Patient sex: M
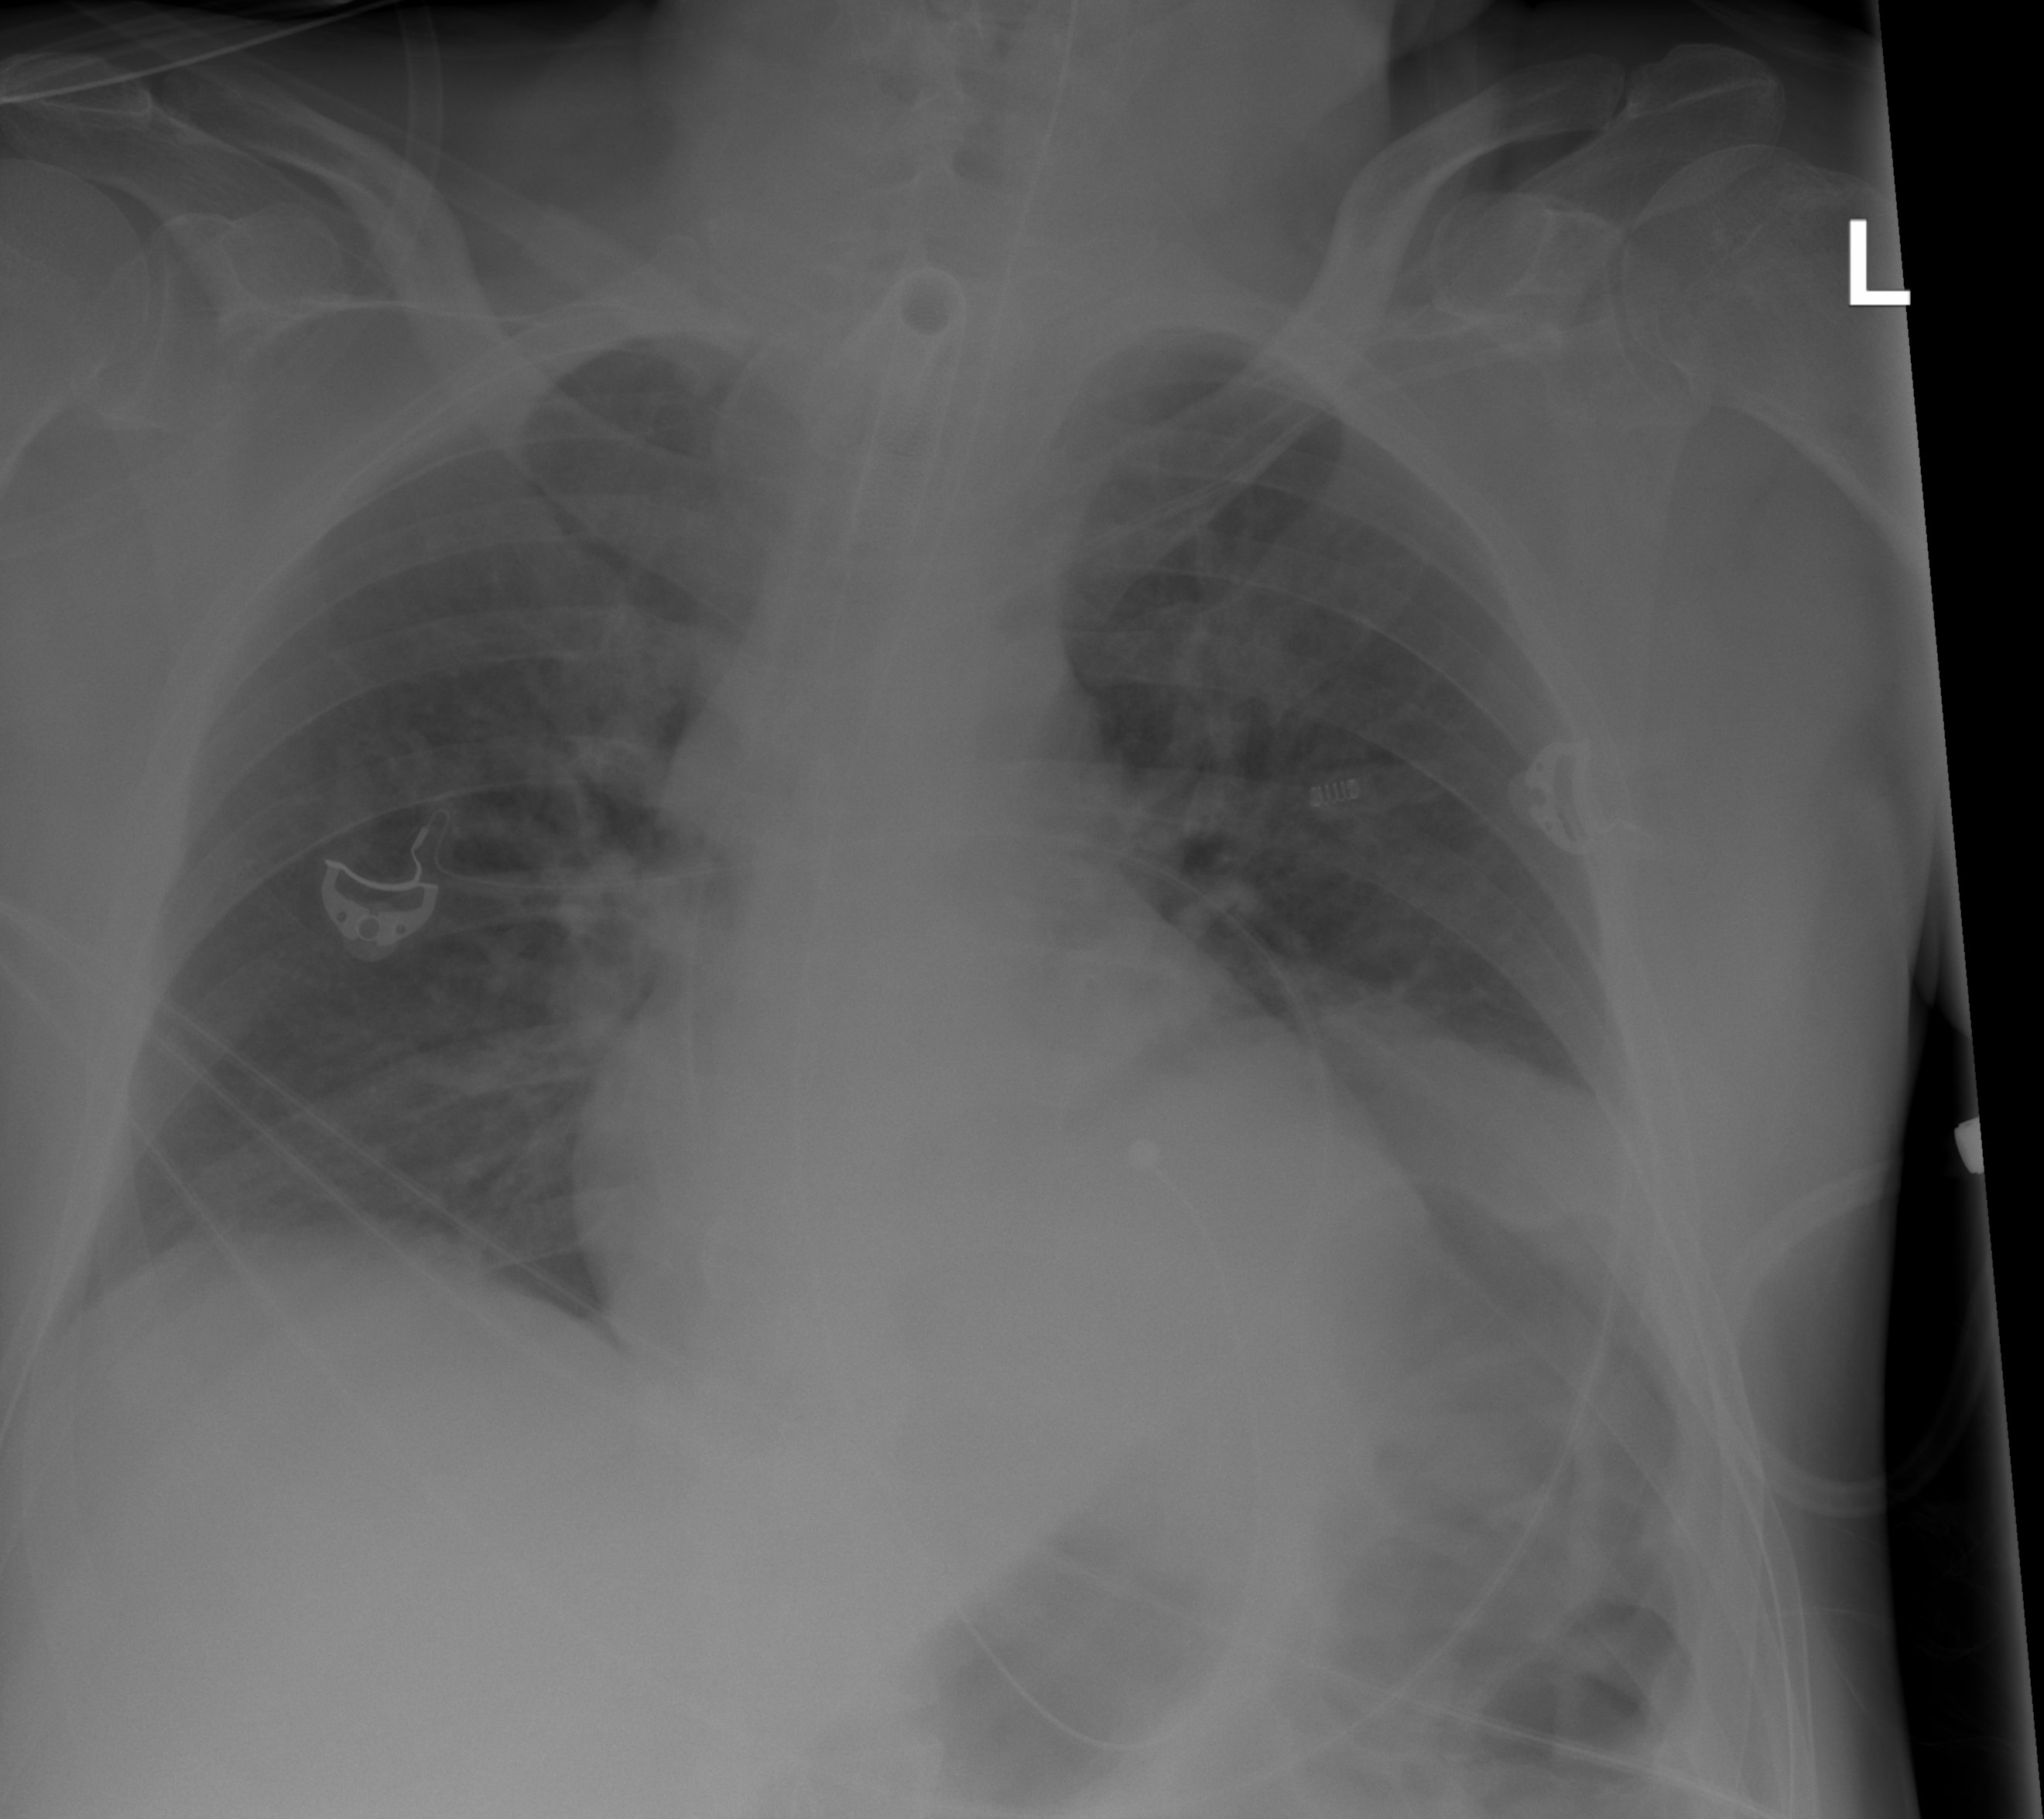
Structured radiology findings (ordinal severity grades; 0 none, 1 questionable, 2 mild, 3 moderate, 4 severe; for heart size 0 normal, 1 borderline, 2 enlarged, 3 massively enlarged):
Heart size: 1
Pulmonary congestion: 0
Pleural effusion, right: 0
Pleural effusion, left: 2
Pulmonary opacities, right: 2
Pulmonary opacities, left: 2
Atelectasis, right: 0
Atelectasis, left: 2